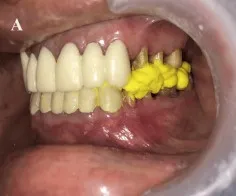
Vertical and centric record transfer:. Left side.
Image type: medical_photograph (oral_photograph)